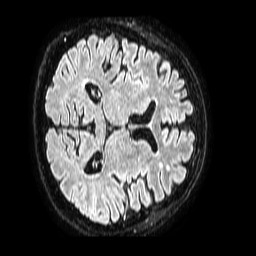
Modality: FLAIR
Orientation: axial
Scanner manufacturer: philips
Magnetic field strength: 1.5 T
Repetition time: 4.8 s
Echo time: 0.3 s